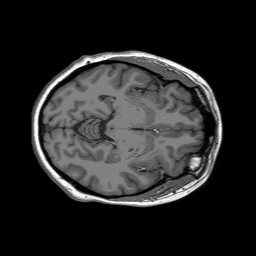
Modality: T1w
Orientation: axial
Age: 41
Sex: female
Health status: ill